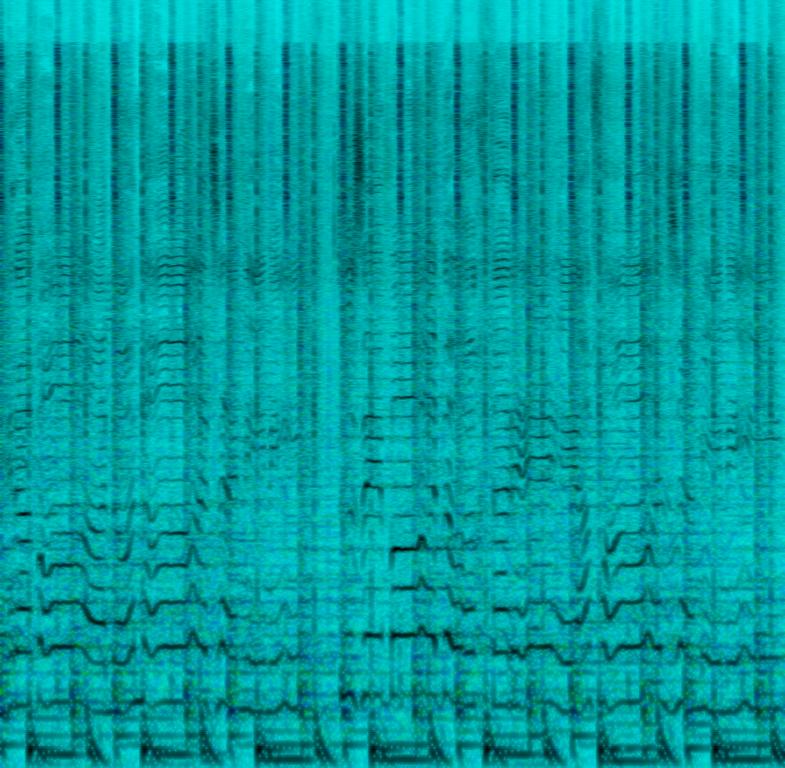
This song is a spirited duet in foreign language . The tempo is fast with male and female vocals, animated digital drums and synthesiser arrangement . The song is upbeat, catchy, engaging, punchy, buoyant and has a nice dance groove. This music is contemporary Regional Pop.